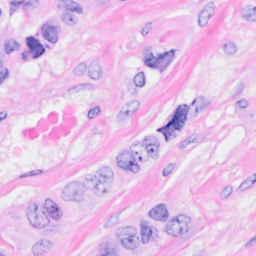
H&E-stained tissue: Breast